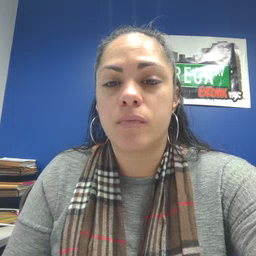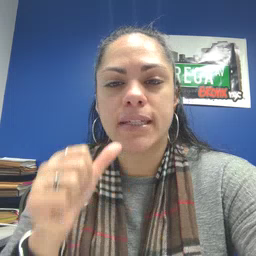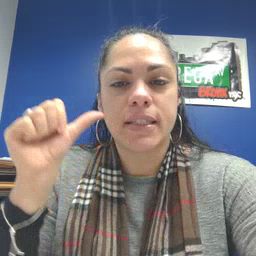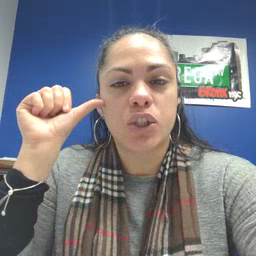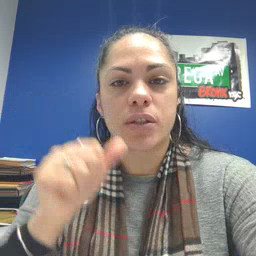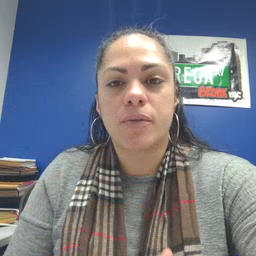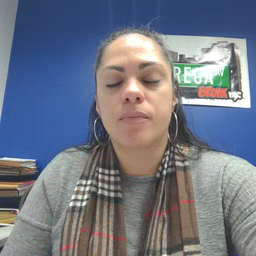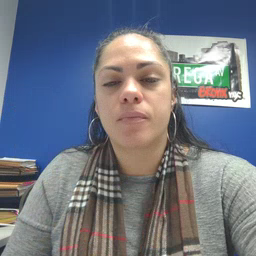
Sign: yesterday